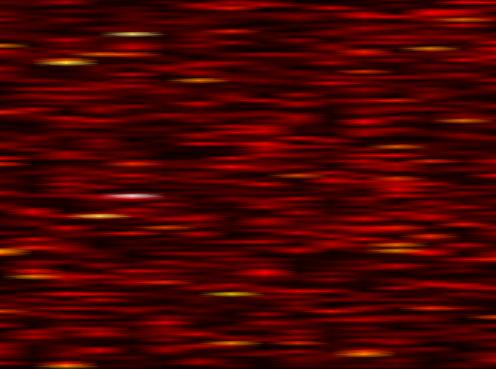
Label: FOFDM